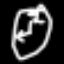
Label: clock